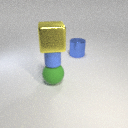
large green rubber sphere below small blue rubber cylinder